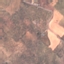
Land use / land cover: PermanentCrop